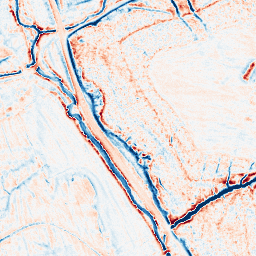
Category: edge_preserving
Decomposition family: anisotropic_diffusion
Decomposition parameters: iterations: 20
kappa: 10
gamma: 0.15
Upsampling method: bspline
Upsampling parameters: scale: 8
Upsampling scale: 8